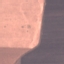
Label: AnnualCrop